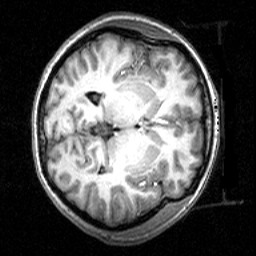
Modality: T1w
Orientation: axial
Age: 34
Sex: female